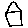
Label: house